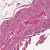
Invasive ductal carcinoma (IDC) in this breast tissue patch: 0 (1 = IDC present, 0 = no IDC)